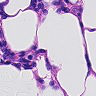
Metastatic tissue present: yes